Question: '''
public EmployeeProfile(int EmpID)
{
if (byteArrayToImage(Emp.Photo.ToArray()) != null)
{
pictureBoxEmp.Image = byteArrayToImage(Emp.Photo.ToArray());
pictureBoxEmp.SizeMode = PictureBoxSizeMode.StretchImage;
}
}
public Image byteArrayToImage(Byte[] byteArrayIn)
{
MemoryStream ms = new MemoryStream(byteArrayIn);
Image returnImage = Image.FromStream(ms);
return returnImage;
}
'''
I have this code when an employee doesn't have a picture a message will appear:
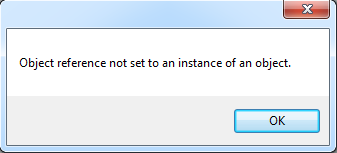
Answer: It looks like 'Emp.Photo' is 'null' and calling 'ToArray()' is giving you the null reference exception. Try this:
'''
if (Emp.Photo != null)
{
pictureBoxEmp.Image = byteArrayToImage(Emp.Photo.ToArray());
pictureBoxEmp.SizeMode = PictureBoxSizeMode.StretchImage;
}
'''